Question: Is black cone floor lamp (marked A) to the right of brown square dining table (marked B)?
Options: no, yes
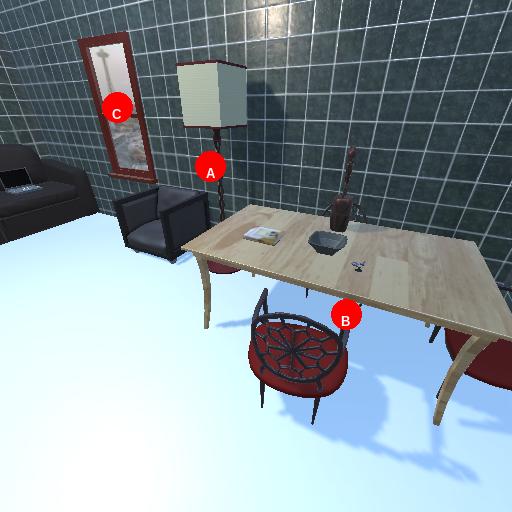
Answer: no